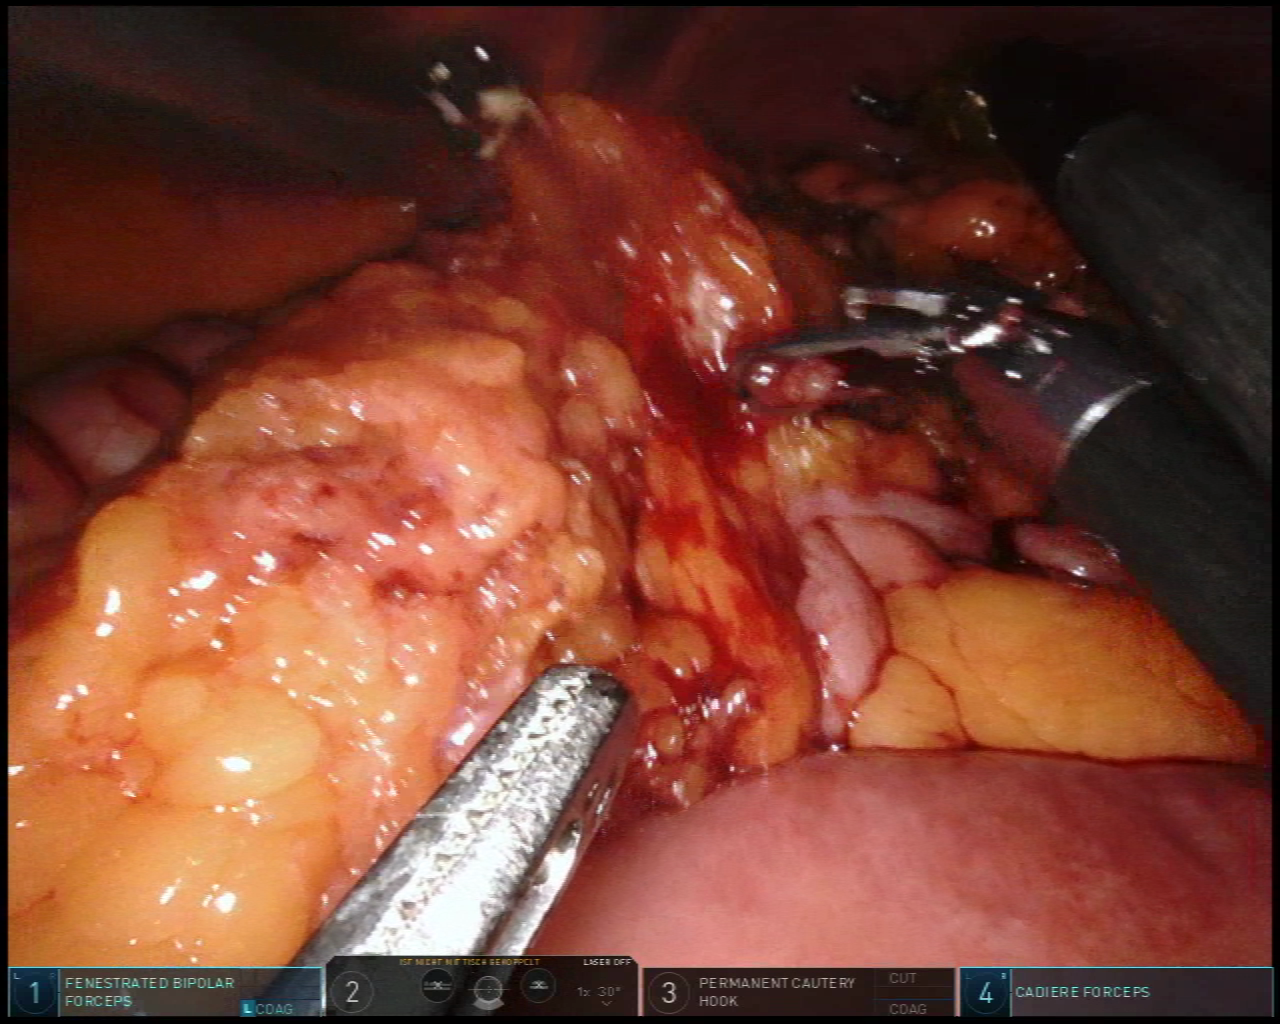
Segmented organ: small_intestine
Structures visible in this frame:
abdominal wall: yes
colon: yes
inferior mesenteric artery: no
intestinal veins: no
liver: no
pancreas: no
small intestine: yes
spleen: no
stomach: no
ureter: no
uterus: no
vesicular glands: no